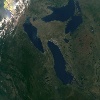
Label: land